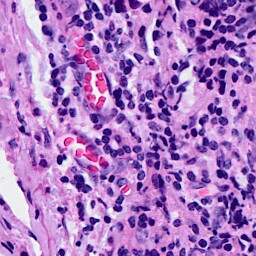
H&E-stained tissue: Breast